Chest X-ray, PA view. Patient: 26 years old, sex M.
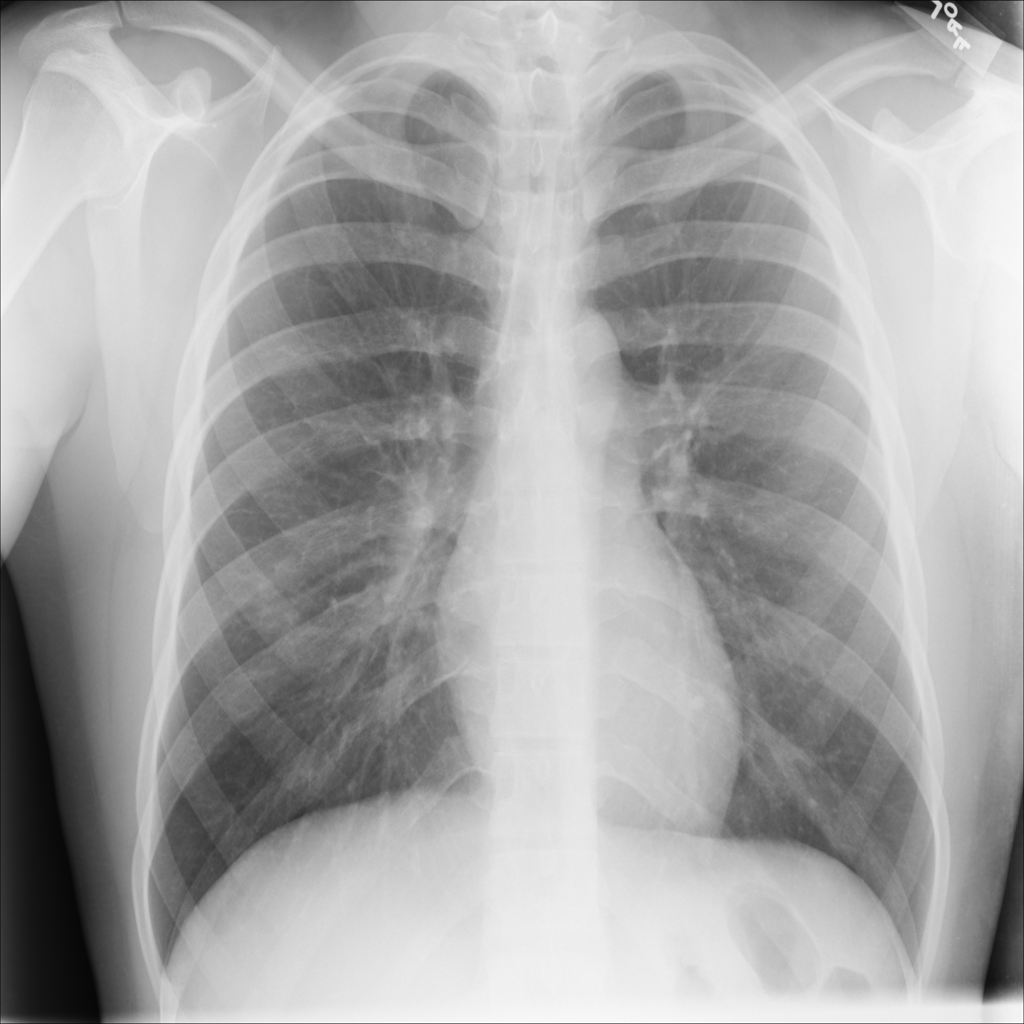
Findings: No Finding